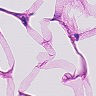
Metastatic tissue present: no